Question: > I created Intranet project which connect with to retrieve User's
data as Image , Department . I did my code and it works well but I had
the below error a lot of times .

'''
string User = ConfigurationManager.AppSettings["User"];
string Password = ConfigurationManager.AppSettings["Password"];
var entry = new DirectoryEntry("LDAP://" + "xxxxx", User, Password);
DirectorySearcher searcher = new DirectorySearcher(entry);
searcher.SearchScope = SearchScope.Subtree;
string UserName = Page.User.Identity.Name;
searcher.Filter = string.Format(CultureInfo.InvariantCulture, "(sAMAccountName={0})", UserName.Split('\')[1]);
SearchResult findUser = searcher.FindOne();
if (findUser != null)
{
DirectoryEntry user = findUser.GetDirectoryEntry();
//string loginuser = user.Properties["UserName"].Value.ToString();
LoggedUser = user.Properties["displayName"].Value.ToString();
Session.Add("LoggedUser", LoggedUser);
LoggedEmail = user.Properties["mail"].Value.ToString();
Session.Add("LoggedEmail", LoggedEmail);
string Mobile = user.Properties["Mobile"] != null && user.Properties["Mobile"].Value != null ? user.Properties["Mobile"].Value.ToString() : null;
string Login = user.Properties["sAMAccountName"].Value.ToString();
if (user.Properties["Department"].Value != null)
LoggedDepartement = user.Properties["Department"].Value.ToString();
_userDept = user.Properties["Department"].Value != null ? user.Properties["Department"].Value.ToString() : "";
ftier.AddLoggedUser(LoggedUser, LoggedDepartement, title, LoggedEmail, data, DateTime.Now, DateTime.Now, " nnnnn", true);
'''
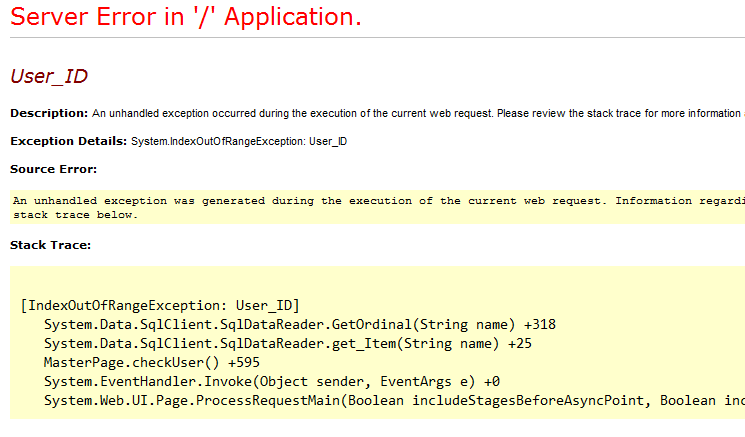
Answer: When I've done this in the past one of the problems was unusual characters in the properties of the user object caused this sort of error.
One approach would be to put error checking on each of the variables you're setting so the code can keep working, or export to a text file all the data and go through it using excel and look for unusual or strange control characters.
If the error always occurs at a certain person you could just look at the properties of that user and hope to find the issue that way.
Our issue was the use of Chinese simplified characters in some fields.
Hope this helps you track down your issue.
Dorje